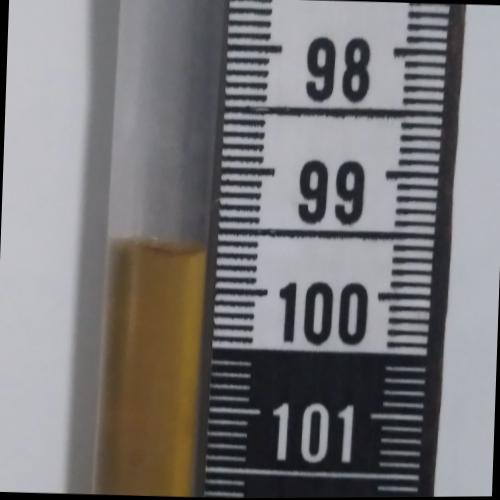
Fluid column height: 99.7 cm